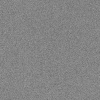
Atmospheric dust classification: dusty